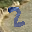
Label: 2